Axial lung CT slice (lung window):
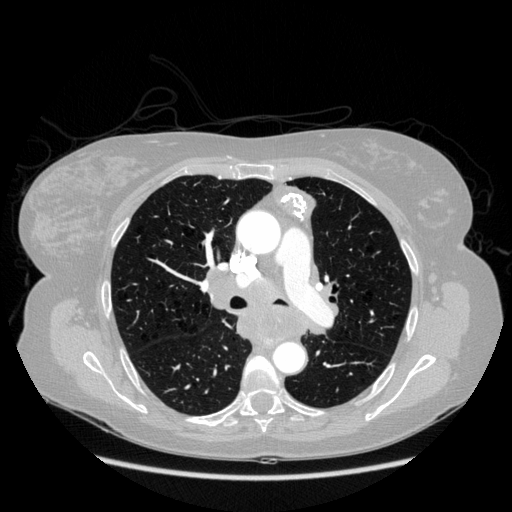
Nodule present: no